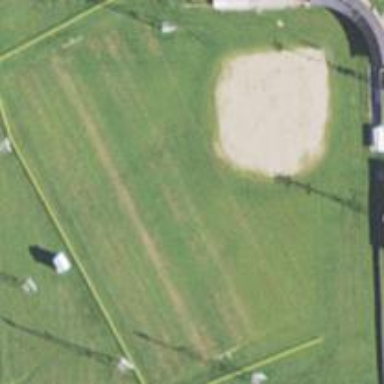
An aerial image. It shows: Baseball pitch for leisure and sports activities.